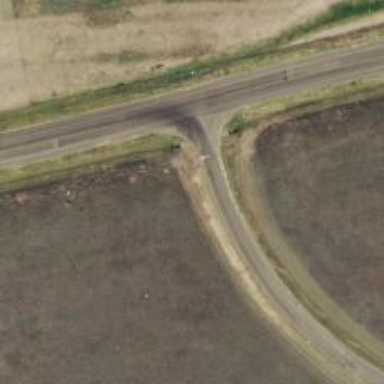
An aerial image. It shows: Stop road.